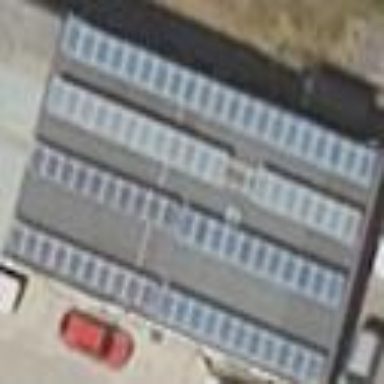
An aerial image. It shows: Building equipped with solar photovoltaic panel for generating electricity. The small installation is solar power generator.